Question: I'm developing some Windows forms app with Devexpress, and I have something like below, a set of tabs are open which are related to "System parameters" and I want to a new set of tabs to open in place of older tabs when I click on Error navBarItem and also it should be vise versa, I saw this in demos but I don't know how to do it myself, thanks

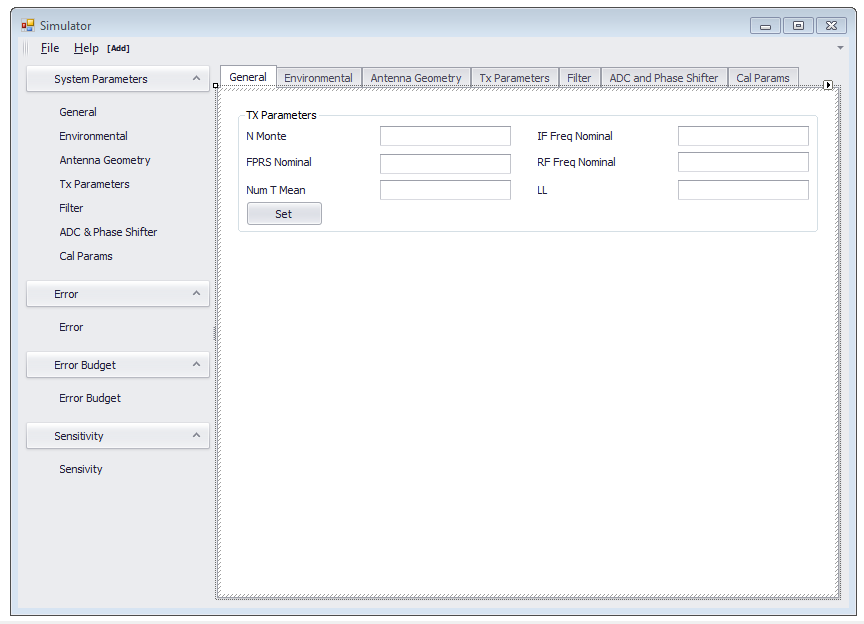
Answer: I suggest you use a 'UserControl' for each set of options, and when you click on an item of your navigation bar, you do the following :
- -
To manage this, you should have a a list of the user controls already opened, so you can reactivate them when needed.
<URL>